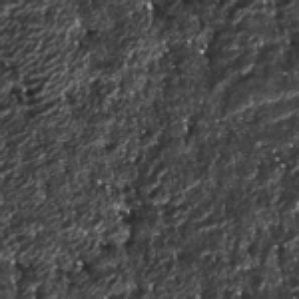
Label: frost